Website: walmart
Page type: account-selection
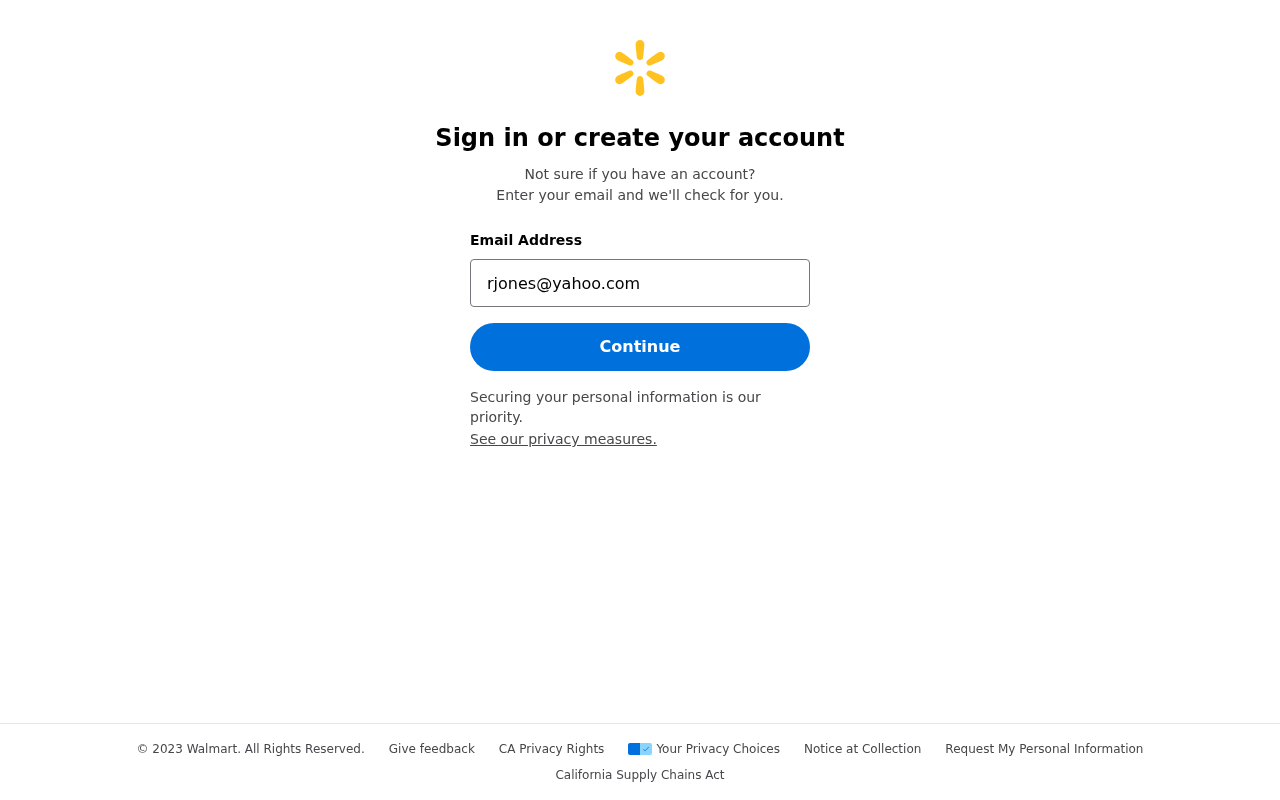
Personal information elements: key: PII_EMAIL
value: rjones@yahoo.com